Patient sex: F
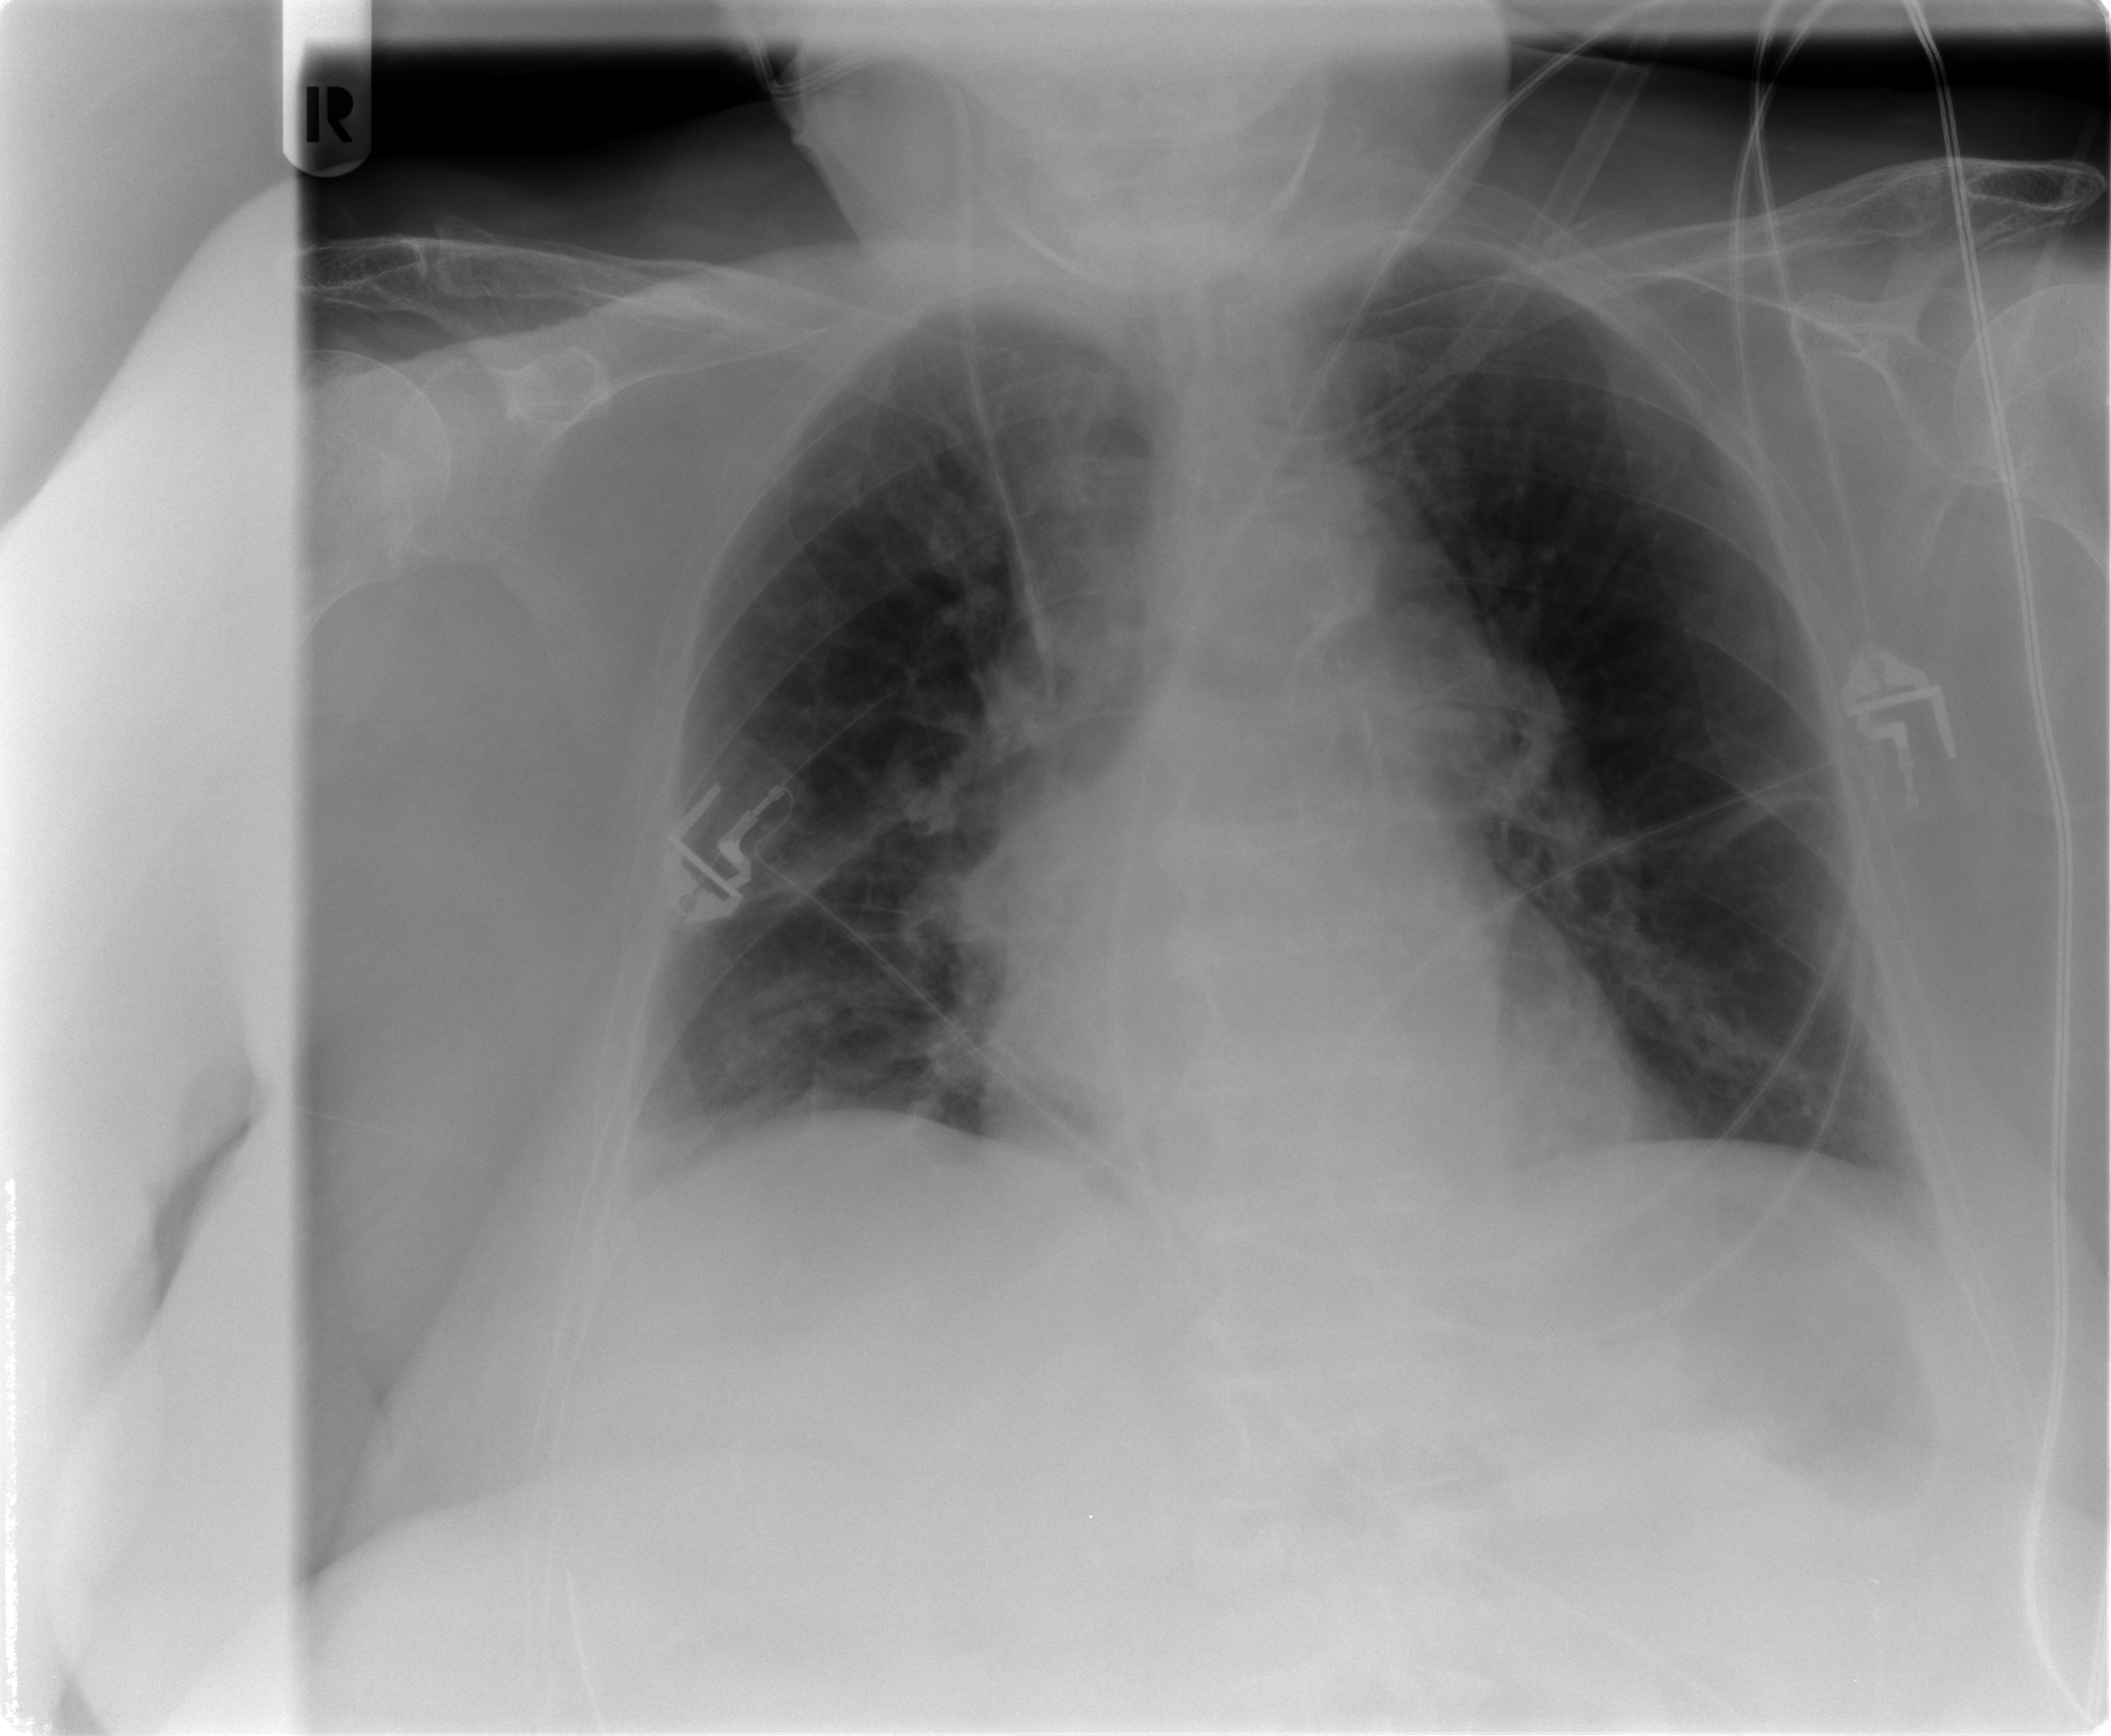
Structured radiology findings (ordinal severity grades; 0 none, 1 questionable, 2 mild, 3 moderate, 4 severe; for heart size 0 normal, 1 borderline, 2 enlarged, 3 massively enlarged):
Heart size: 1
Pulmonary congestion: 0
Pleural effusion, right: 1
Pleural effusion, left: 1
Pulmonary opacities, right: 0
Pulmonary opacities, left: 0
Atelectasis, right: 2
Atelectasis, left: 1